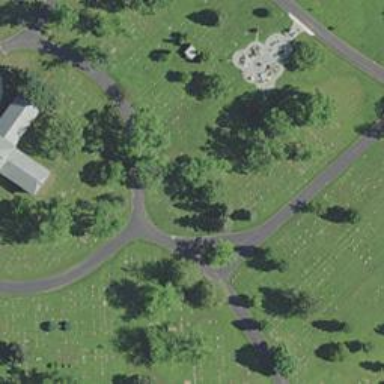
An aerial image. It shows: Historic memorial.